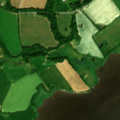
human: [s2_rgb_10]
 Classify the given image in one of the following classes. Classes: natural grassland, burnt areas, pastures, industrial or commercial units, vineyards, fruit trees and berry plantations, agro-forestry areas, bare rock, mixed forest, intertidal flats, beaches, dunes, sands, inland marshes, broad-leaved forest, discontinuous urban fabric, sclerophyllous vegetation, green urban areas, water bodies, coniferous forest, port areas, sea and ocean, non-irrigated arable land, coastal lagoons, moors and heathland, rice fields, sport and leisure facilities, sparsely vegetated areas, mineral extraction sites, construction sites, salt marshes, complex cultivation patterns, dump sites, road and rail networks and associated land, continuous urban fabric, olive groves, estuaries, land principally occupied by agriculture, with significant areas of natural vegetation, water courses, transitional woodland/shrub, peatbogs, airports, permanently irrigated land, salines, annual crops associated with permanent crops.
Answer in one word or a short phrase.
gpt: pastures, complex cultivation patterns, mixed forest, estuaries